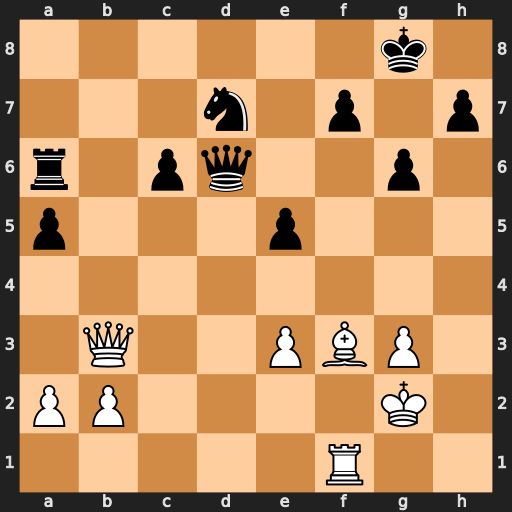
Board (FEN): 6k1/3n1p1p/r1pq2p1/p3p3/8/1Q2PBP1/PP4K1/5R2
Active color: w
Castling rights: -
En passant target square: -
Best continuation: Be2 Ra8 Qxf7+ Kh8 Rd1